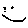
Label: smiley face